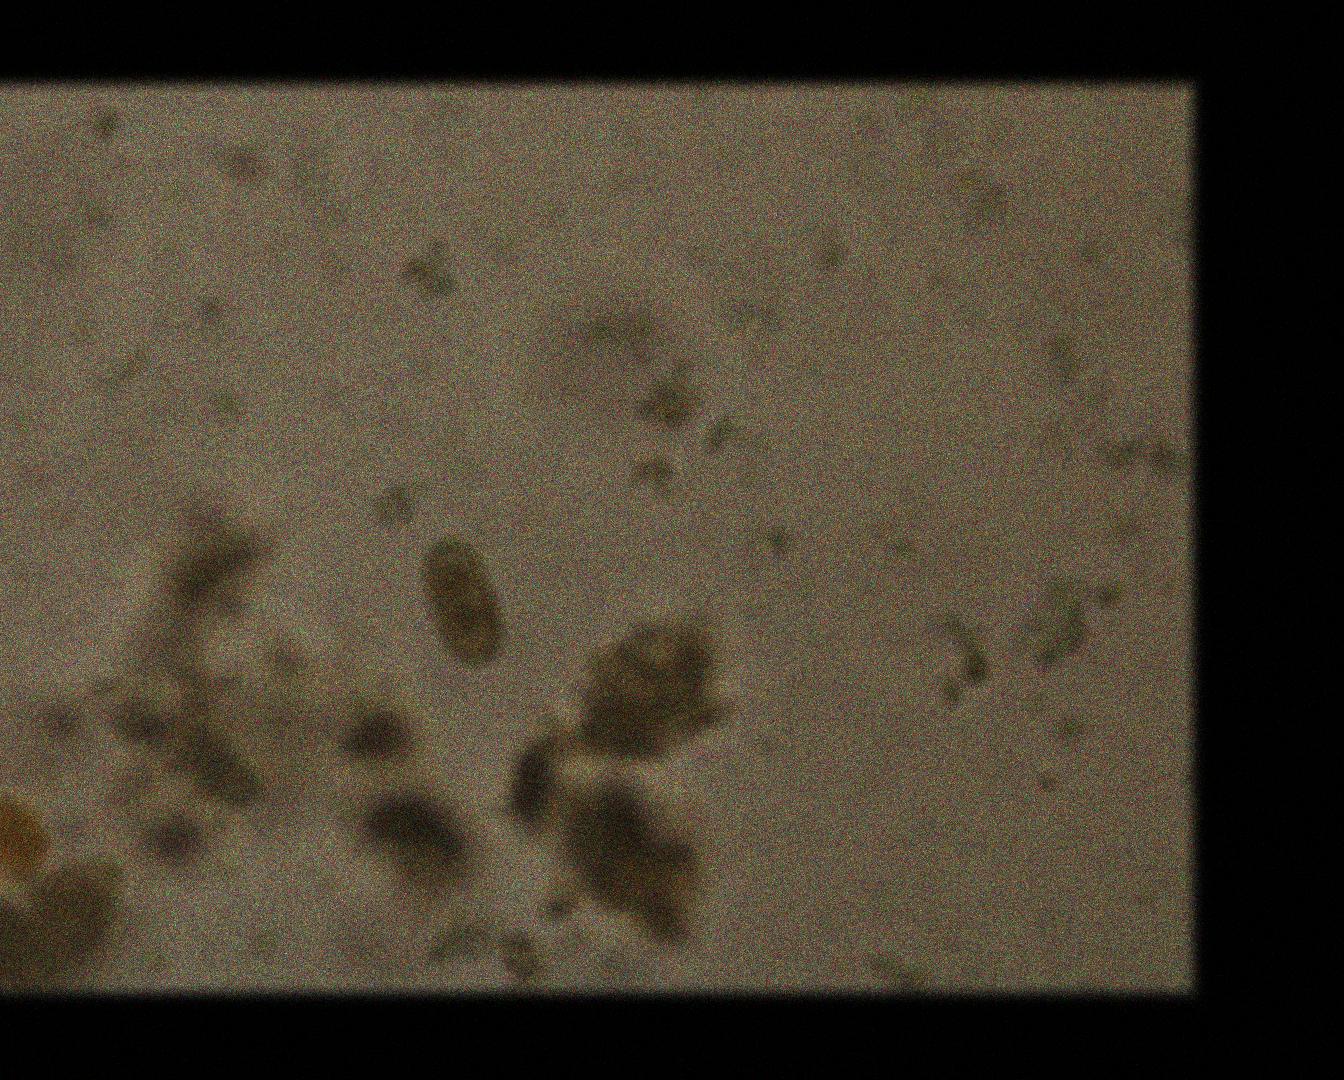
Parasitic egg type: Capillaria philippinensis